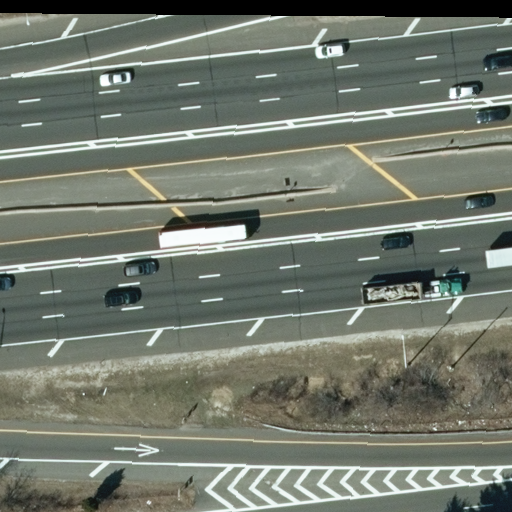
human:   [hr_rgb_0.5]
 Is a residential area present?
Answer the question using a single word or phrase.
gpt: yes

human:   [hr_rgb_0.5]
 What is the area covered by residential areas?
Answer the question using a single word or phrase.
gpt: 10621m2

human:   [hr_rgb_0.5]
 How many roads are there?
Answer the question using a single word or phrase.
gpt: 5

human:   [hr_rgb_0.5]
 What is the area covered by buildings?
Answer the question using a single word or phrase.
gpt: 0m2

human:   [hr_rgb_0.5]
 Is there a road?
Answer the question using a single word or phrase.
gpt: yes

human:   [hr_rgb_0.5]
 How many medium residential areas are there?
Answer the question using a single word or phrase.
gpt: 0

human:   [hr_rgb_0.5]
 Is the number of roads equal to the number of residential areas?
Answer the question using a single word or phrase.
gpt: no

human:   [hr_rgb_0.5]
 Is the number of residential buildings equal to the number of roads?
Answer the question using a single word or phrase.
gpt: no

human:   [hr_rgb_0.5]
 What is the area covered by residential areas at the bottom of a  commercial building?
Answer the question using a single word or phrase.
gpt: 0m2

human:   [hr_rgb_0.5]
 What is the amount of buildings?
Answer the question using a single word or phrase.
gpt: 0

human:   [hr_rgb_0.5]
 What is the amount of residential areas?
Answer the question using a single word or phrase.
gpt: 1

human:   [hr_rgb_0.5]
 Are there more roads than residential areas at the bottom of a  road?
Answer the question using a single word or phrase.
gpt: yes

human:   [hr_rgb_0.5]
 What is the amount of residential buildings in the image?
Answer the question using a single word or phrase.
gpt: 0

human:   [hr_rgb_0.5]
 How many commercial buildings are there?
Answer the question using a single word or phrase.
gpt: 0

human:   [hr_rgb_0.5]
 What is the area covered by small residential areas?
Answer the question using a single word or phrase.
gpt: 0m2

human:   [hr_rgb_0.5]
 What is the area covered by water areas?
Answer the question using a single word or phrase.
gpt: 0m2

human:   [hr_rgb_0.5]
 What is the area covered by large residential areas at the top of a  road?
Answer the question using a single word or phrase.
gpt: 0m2

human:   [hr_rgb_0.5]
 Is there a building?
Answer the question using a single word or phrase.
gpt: no

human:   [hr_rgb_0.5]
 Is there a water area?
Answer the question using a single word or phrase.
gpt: no

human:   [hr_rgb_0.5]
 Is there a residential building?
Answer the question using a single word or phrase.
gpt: no

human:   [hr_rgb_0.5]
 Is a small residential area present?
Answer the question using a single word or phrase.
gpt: no

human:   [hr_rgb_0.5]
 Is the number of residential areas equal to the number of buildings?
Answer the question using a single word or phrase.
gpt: no

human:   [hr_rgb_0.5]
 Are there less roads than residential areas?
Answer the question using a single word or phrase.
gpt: no

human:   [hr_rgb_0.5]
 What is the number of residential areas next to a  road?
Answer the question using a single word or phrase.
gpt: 1

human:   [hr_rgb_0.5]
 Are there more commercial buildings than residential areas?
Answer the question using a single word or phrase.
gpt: no

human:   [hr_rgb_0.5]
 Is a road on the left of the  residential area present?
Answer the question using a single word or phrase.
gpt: yes

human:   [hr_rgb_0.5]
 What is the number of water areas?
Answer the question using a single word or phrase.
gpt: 0

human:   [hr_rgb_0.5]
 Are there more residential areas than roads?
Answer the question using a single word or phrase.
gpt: no

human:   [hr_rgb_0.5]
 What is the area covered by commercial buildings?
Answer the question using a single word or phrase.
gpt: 0m2

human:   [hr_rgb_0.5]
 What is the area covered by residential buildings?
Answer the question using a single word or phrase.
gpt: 0m2

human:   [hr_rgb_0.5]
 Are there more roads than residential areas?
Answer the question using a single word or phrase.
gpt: yes

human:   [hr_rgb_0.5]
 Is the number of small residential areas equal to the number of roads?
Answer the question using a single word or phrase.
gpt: no

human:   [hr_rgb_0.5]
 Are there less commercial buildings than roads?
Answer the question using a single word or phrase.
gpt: yes

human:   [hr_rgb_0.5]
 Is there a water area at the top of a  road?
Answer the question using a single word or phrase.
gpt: no

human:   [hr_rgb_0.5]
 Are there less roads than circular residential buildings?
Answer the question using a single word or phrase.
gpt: no

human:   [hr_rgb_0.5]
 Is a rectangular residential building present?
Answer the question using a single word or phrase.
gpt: no

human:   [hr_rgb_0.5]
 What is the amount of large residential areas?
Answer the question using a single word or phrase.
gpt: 1

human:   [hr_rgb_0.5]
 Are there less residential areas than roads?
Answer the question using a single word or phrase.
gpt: yes

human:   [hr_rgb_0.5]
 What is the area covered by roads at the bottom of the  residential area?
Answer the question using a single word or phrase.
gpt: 0m2

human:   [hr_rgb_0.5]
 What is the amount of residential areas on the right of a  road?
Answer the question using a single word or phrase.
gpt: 1

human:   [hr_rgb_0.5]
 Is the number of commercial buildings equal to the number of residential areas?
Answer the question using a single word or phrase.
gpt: no

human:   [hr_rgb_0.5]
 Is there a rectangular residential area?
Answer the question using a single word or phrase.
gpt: yes

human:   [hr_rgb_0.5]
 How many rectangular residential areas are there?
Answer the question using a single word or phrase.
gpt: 1

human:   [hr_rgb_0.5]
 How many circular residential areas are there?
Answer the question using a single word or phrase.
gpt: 0

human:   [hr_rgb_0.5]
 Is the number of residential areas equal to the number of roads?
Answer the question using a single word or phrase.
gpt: no

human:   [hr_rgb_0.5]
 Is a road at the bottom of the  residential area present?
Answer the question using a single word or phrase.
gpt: no

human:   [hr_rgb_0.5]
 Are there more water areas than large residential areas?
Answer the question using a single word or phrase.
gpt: no

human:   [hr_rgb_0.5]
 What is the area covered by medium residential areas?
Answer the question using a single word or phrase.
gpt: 0m2

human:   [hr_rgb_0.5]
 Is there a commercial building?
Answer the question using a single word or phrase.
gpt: no

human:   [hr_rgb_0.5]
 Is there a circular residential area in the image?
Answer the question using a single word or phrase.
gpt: no

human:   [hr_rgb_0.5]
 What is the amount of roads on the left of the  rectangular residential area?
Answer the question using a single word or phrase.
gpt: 5

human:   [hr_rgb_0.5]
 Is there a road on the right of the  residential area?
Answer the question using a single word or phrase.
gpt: no

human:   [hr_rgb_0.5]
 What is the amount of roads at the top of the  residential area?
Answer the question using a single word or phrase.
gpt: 5

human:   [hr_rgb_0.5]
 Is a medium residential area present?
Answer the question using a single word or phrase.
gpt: no

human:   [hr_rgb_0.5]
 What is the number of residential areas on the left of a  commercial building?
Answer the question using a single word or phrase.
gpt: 0

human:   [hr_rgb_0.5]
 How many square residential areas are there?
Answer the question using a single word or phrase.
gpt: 0

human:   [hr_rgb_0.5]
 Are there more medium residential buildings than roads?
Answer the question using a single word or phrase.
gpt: no

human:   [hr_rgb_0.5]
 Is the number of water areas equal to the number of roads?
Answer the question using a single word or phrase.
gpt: no

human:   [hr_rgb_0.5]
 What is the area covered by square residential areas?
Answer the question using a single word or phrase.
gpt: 0m2

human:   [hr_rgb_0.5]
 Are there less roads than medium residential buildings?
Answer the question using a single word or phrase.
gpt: no

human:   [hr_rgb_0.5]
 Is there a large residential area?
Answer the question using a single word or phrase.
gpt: yes

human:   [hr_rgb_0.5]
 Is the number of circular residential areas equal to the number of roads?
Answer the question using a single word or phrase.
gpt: no

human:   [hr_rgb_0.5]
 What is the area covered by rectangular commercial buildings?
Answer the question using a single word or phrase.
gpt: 0m2

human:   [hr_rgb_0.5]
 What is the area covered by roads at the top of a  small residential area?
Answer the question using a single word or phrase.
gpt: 0m2